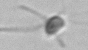
Label: Ophiaster